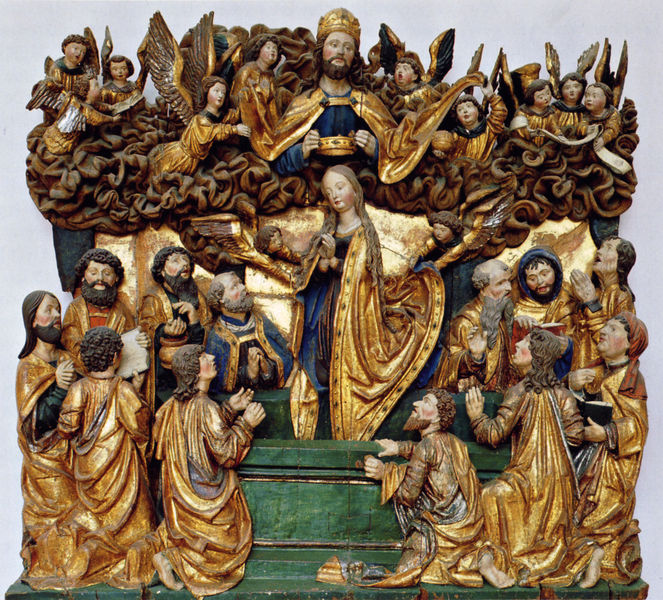
Titel: Relief mit Himmelfahrt Mariens vom ehem. Hochaltar
Künstler: Bamberger Bildschnitzer
Standort: Bamberg
Institution: Obere Pfarrkirche
Schlagwörter: blau, flügel, gott, himmel, umhang, wolken, grün, braun, bunt, frau, holz, kleid, männer, rot, tuch, wolke, bart, bärte, gesichter, falten, johannes, hände, kirche, gold, haare, mantel, gewänder, gotik, krone, engel, skulptur, bewegt, relief, holzschnitt, bischof, könig, papst, symmetrie, faltenwurf, podest, foto, fotografie, photographie, religion, herrscher, beten, gebet, altar, schnitzerei, photo, sarg, farbfoto, christus, jesus, kniend, krönung, gesandte, heilige, jünger, heilig, maria, madonna, anbetung, fassung, geschnitzt, schnitzen, gläubige, gewandfalten, göttlich, himmelfahrt, spätgotik, kniende, marienkrönung, schnitzaltar, mariä, apostel, gottvater, schnitzarbeit, himmlisch, mariae himmelfahrt, holzschnitzerei, holzschnitzwerk, maria himmelfahrt, braunschnitzen, jeusus, marienkrünung, krönung mariae, himmelfahrt mariae, schniterei, wolkenschlangen, wolkenknäuel, giold